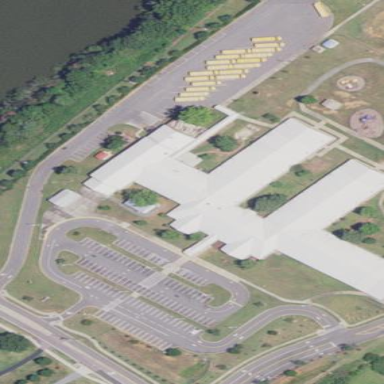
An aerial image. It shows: School building.